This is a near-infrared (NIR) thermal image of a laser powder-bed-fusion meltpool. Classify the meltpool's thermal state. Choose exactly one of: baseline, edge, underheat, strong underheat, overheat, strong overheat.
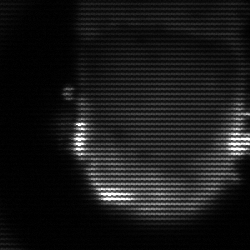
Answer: baseline